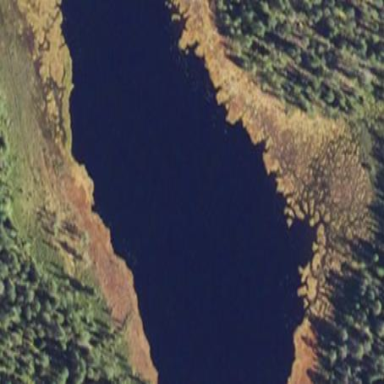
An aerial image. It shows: Serene pond surrounded by nature.